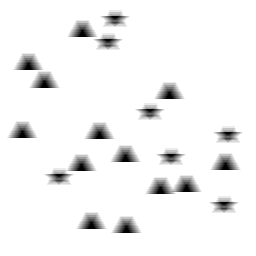
Squares: 0
Triangles: 13
Stars: 7
Total shapes: 20